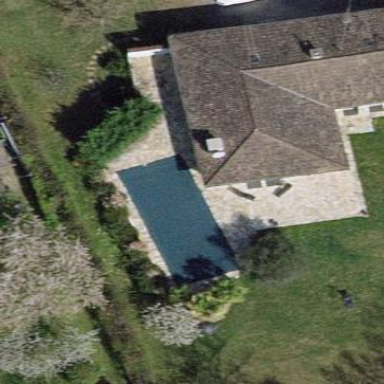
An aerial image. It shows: Swimming pool located in leisure land.